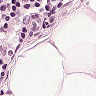
Metastatic tissue present: no